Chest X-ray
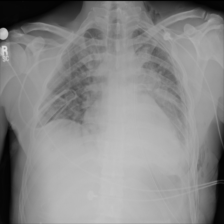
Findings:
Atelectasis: negative
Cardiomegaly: negative
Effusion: negative
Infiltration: negative
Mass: negative
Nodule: negative
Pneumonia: negative
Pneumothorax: negative
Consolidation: negative
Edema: negative
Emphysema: negative
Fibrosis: negative
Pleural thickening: negative
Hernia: negative